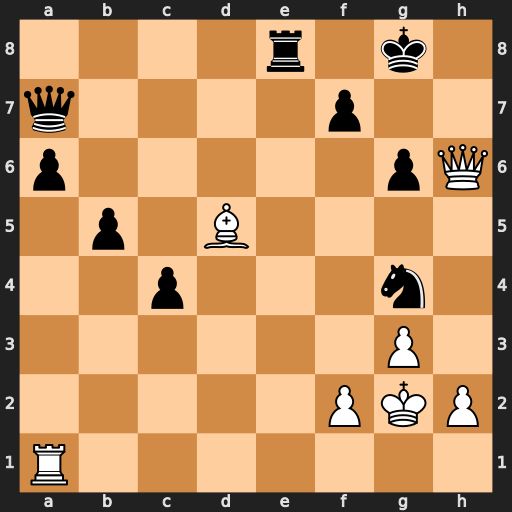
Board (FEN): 4r1k1/q4p2/p5pQ/1p1B4/2p3n1/6P1/5PKP/R7
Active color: w
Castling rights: -
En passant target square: -
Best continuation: Qxg6+ Kf8 Qxg4